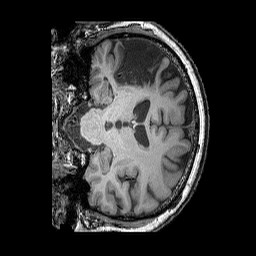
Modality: T1w
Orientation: coronal
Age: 66
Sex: male
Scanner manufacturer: siemens
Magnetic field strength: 3 T
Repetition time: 2.25 s
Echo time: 0.00411 s